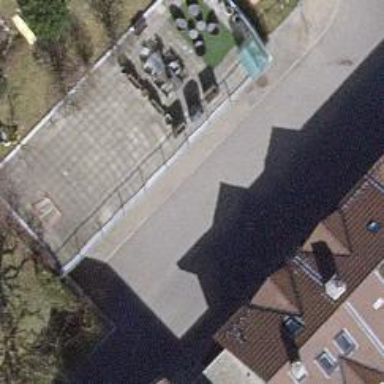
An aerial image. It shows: Garages with flat roofs.